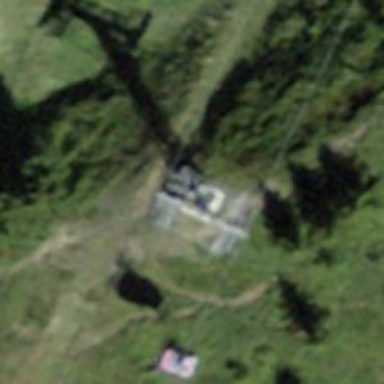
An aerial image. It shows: Pylon for aerialway.